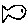
Label: fish